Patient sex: M
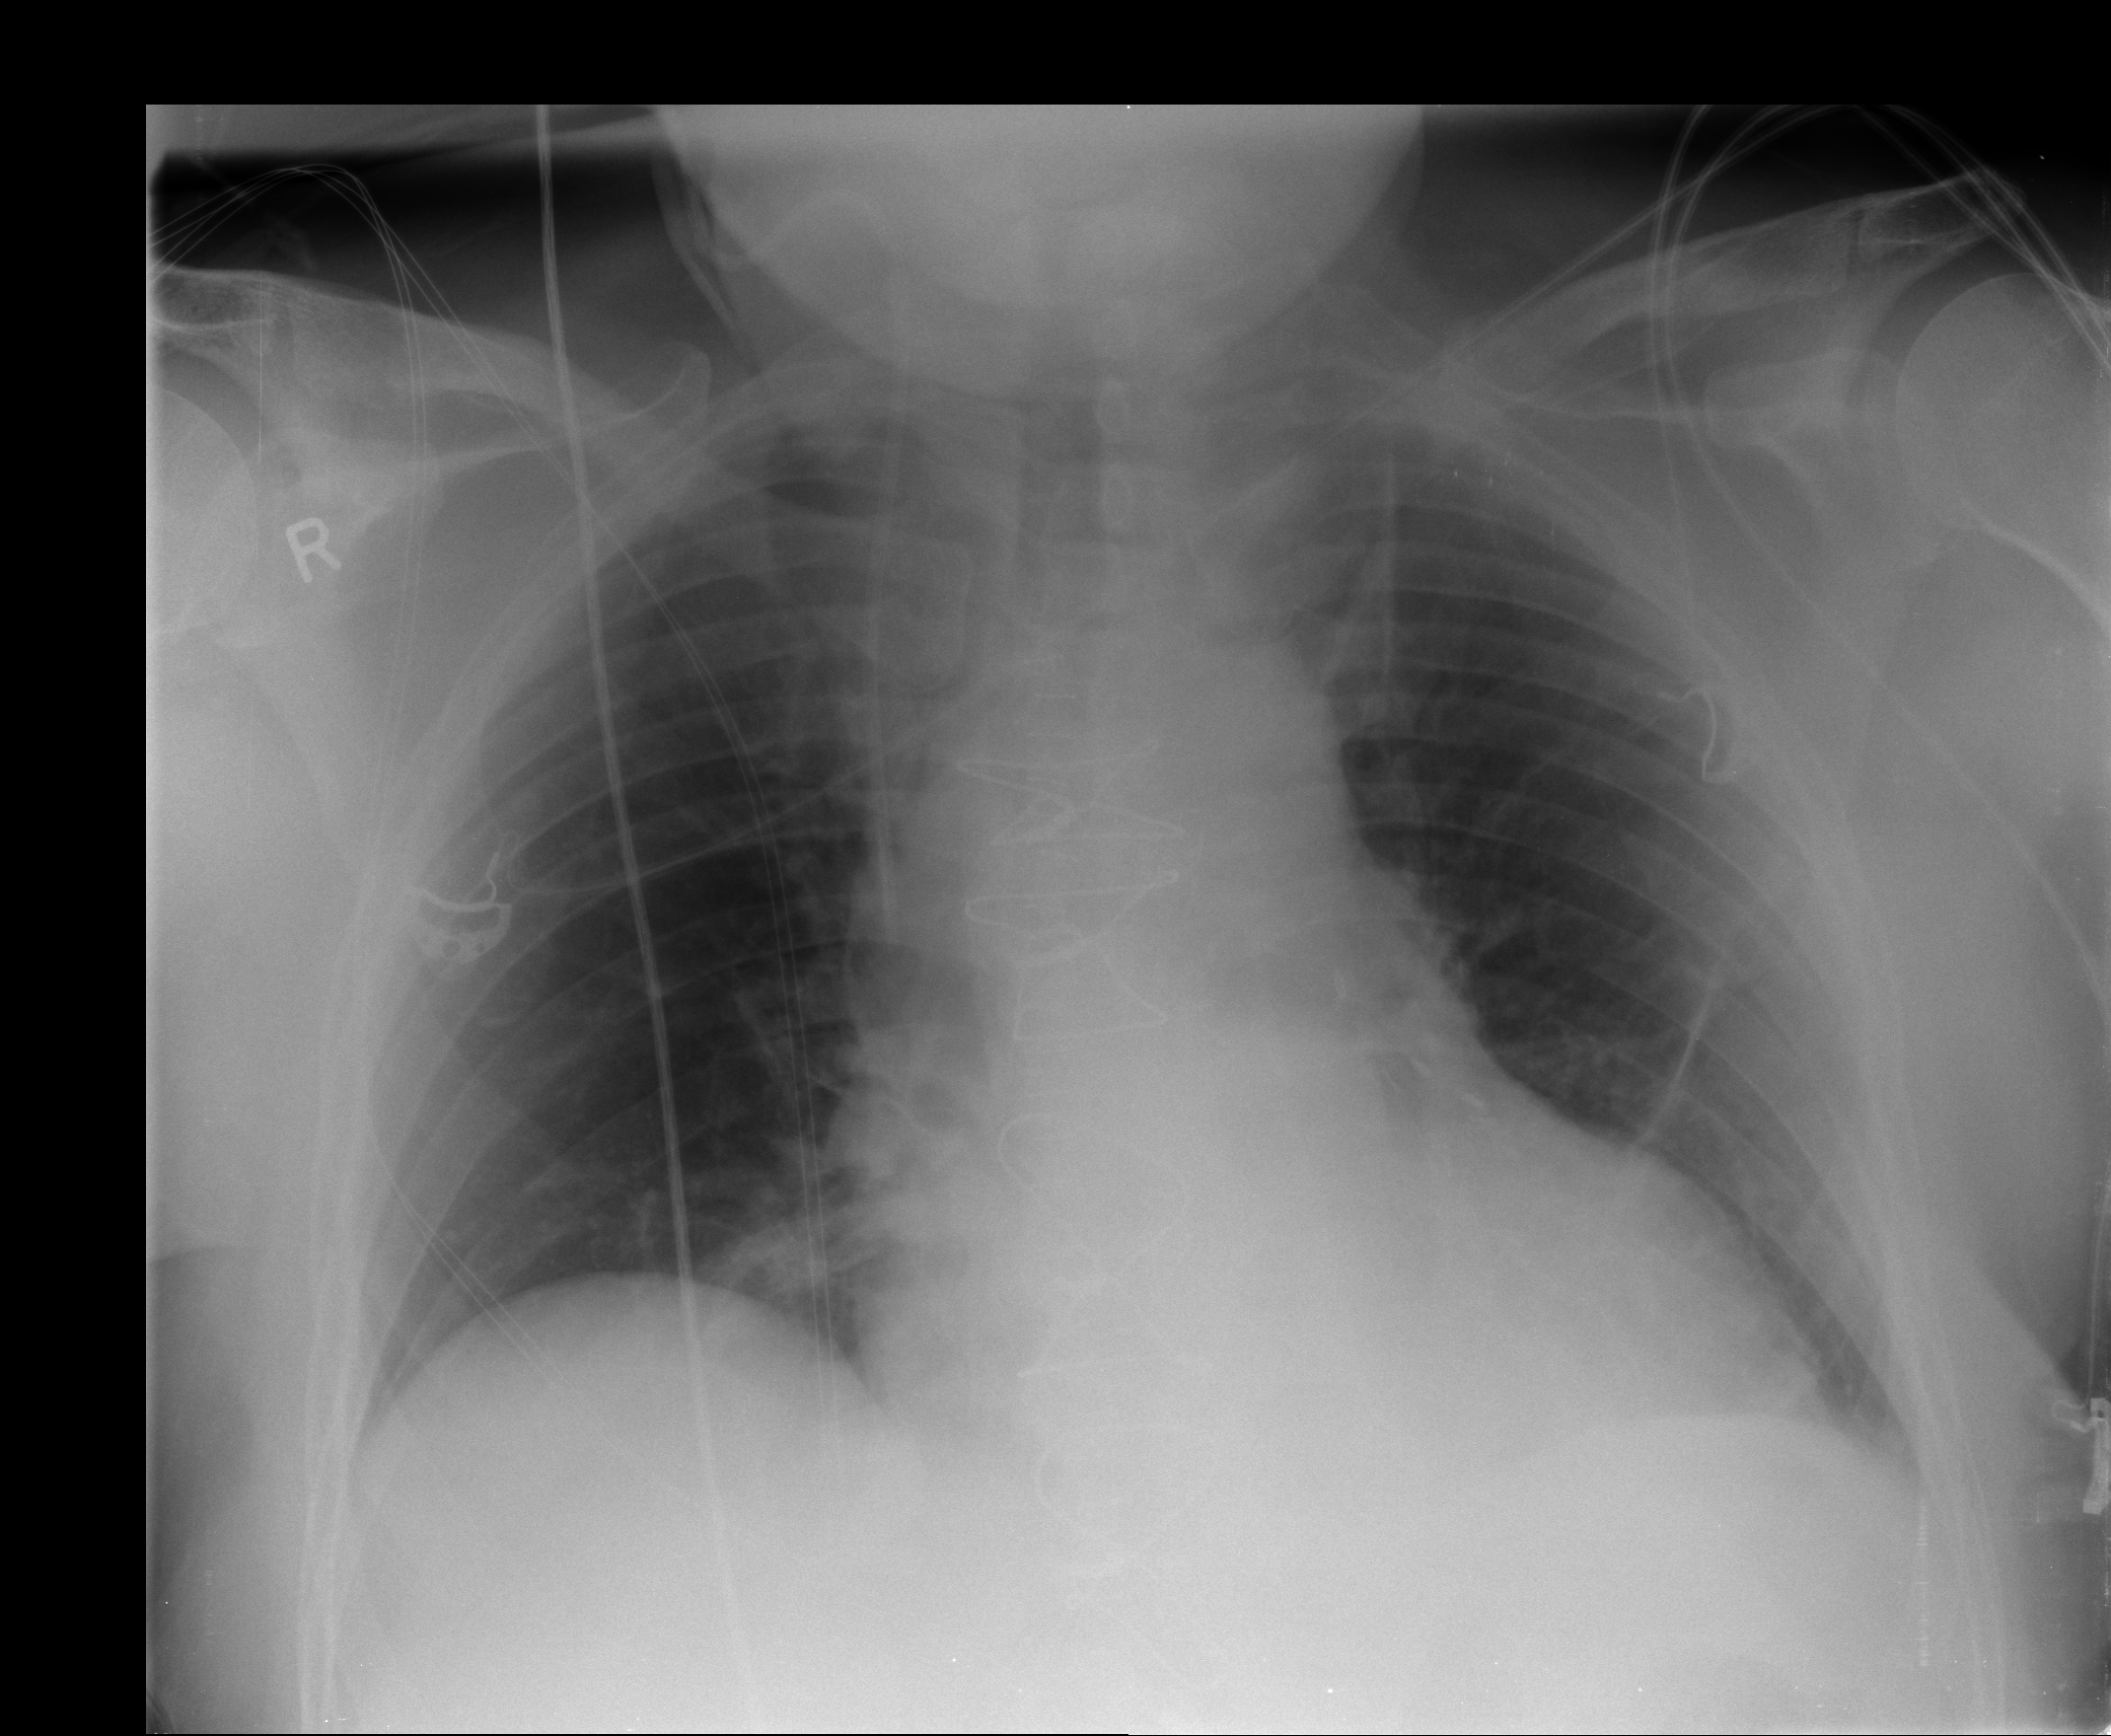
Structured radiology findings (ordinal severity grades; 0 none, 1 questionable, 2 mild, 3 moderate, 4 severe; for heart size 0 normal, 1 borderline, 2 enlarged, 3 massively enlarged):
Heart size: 2
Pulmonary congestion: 2
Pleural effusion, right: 0
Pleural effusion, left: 2
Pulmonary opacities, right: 0
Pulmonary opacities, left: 0
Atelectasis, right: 2
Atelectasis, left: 2